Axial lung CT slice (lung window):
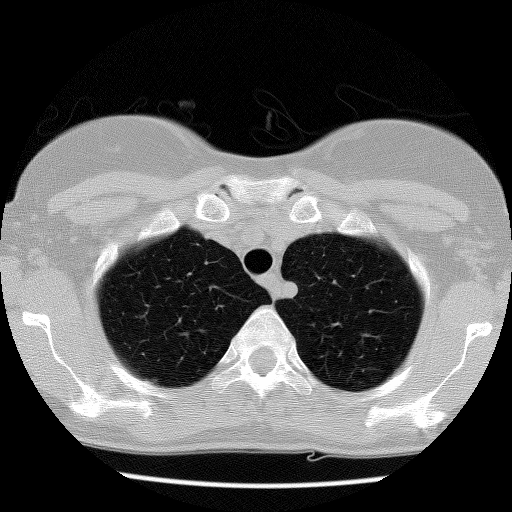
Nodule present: no